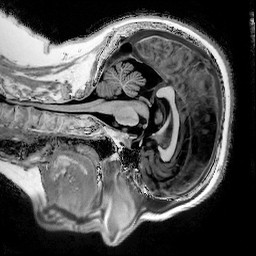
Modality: T1w
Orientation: sagittal
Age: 67
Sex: female
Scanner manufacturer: siemens
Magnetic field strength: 3 T
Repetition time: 5 s
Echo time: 0.00298 s